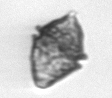
Label: Kryptoperidinium_triquetrum